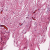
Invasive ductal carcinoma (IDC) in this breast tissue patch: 0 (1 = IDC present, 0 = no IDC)